Question: I am using SSRS develop a report via Matrix.
I sum the product sales qty every month but if some month sale qty is 0, the cell will be 'Nothing'.
I'm trying to using 'Previous' function to solve problem but this function seems not work for Matrix object.
Is there any way to do this?
1st table is currently report result.
2nd table is that i want.

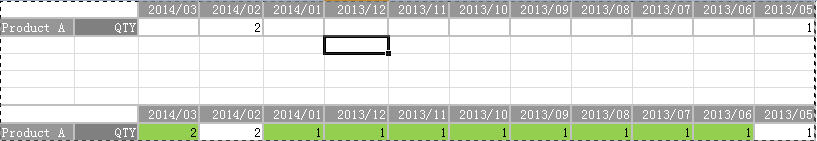
Answer: Assuming that you have a table with the structure and content like this:
'''
CREATE TABLE a (date Date, product_name NVarchar(20), sale_qty Decimal(10,2))
INSERT INTO a (date, product_name, sale_qty) VALUES ('20130510','product A',1)
INSERT INTO a (date, product_name, sale_qty) VALUES ('20130601','product A',0)
INSERT INTO a (date, product_name, sale_qty) VALUES ('20130501','product B',5)
INSERT INTO a (date, product_name, sale_qty) VALUES ('20140205','product A',1)
INSERT INTO a (date, product_name, sale_qty) VALUES ('20140215','product A',1)
INSERT INTO a (date, product_name, sale_qty) VALUES ('20140202','product B',2)
INSERT INTO a (date, product_name, sale_qty) VALUES ('20140301','product A',0)
'''
Then the below sql-statement will work for you (as far as I understood the requirement):
'''
SELECT
y.Date2 AS 'yyyy/mm'
, y.product_name
, ISNULL(z.Month_sale_QTY,0) AS Month_sale_QTY
FROM
(SELECT
DATEADD(MONTH, x.number, y.StartDate) AS Date2
, (SELECT TOP 1 DATEADD(d,1-DATEPART(d,a.date),a.date) FROM a WHERE DATEADD(d,1-DATEPART(d,a.date),a.date) <= DATEADD(MONTH, x.number, y.StartDate) AND a.product_name = p.product_name AND ISNULL(a.sale_qty,0)<>0 ORDER BY 1 DESC) AS Date3
, p.product_name
FROM
master.dbo.spt_values x
INNER JOIN
(SELECT Dateadd(d,1-DATEPART(d, MIN(Date)), MIN(Date)) AS StartDate, MAX(Date) AS EndDate FROM a) AS y
ON x.number <= DATEDIFF(MONTH, y.StartDate, y.EndDate)
,(SELECT DISTINCT product_name FROM a) AS p WHERE x.type = 'P') y
LEFT JOIN
(SELECT
DATEADD(d,1-DATEPART(d,a.date),a.date) AS Date2
, a.product_name
, SUM(a.sale_qty) as Month_sale_QTY
FROM a
GROUP BY
DATEADD(d,1-DATEPART(d,a.date),a.date)
, a.product_name
) z ON y.Date3 = z.Date2 AND y.product_name = z.product_name
'''
It returns the following:
'''
yyyy/mm product_name Month_sale_QTY
---------- -------------------- ---------------------------------------
2013-05-01 product A 1.00
2013-06-01 product A 1.00
2013-07-01 product A 1.00
2013-08-01 product A 1.00
2013-09-01 product A 1.00
2013-10-01 product A 1.00
2013-11-01 product A 1.00
2013-12-01 product A 1.00
2014-01-01 product A 1.00
2014-02-01 product A 2.00
2014-03-01 product A 2.00
2013-05-01 product B 5.00
2013-06-01 product B 5.00
2013-07-01 product B 5.00
2013-08-01 product B 5.00
2013-09-01 product B 5.00
2013-10-01 product B 5.00
2013-11-01 product B 5.00
2013-12-01 product B 5.00
2014-01-01 product B 5.00
2014-02-01 product B 2.00
2014-03-01 product B 2.00
'''
I'm sure it can be optimized using windowing functions and/or CTE, but as a quick solution this one will work too.